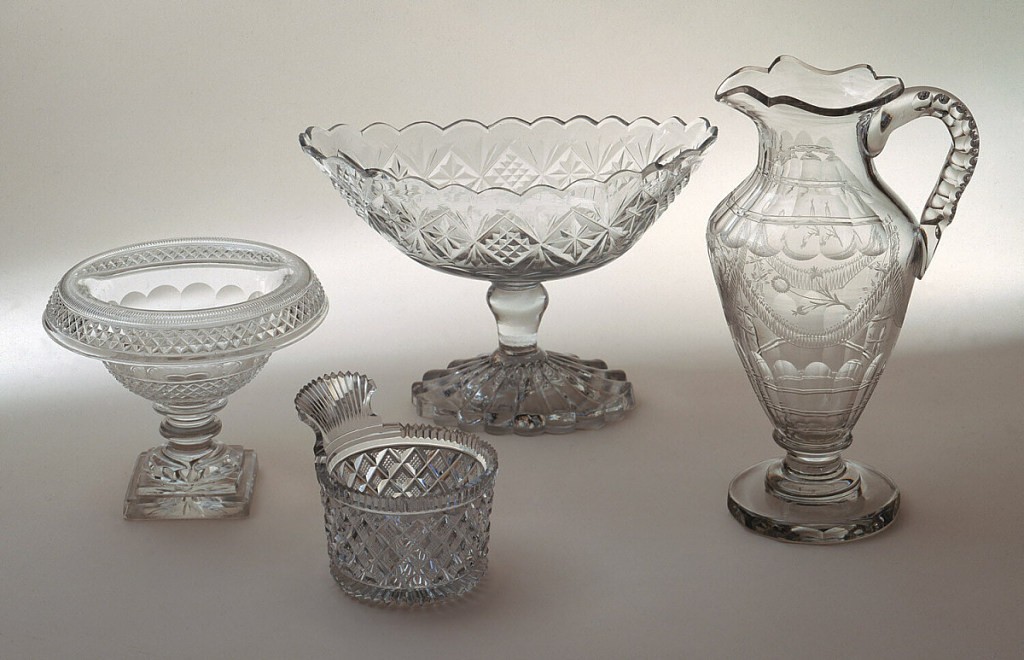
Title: Footed Bowl
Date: ca. 1810
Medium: glass
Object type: bowl
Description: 1986-61-142: Oval-shaped bowl with scalloped rim, on the sides ...;     1986-61-143: Urn-shaped body, tapered neck, shaped lip with pou...;     1986-61-183: Straight sides cut with strawberry diamonds, top a...;     1986-61-217: Round bowl with large turned-over rim on stem with...